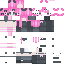
A female human skin with pale skin, wearing brown long hair dressed in a blue hoodie and black pants, featuring a closed mouth.